Question: I was helping a friend with segmented regressions today. We were trying to fit a piecewise regression with a breakpoints to see if it fits data better than a standard linear model.
I stumbled across a problem I cannot understand. When fitting a piecewise regression with a single breakpoint with the data provided, it does indeed fit a single breakpoint.
However, when you predict from the model it gives what looks like 2 breakpoints. When plotting the model using 'plot.segmented()' this problem does not happen.
Anyone have any idea what is going on and how I can get the proper predictions (and standard errors etc)? Or what I am doing wrong in the code in general?
'''
# load packages
library(segmented)
# make data
d <- data.frame(x = c(0, 3, 13, 18, 19, 19, 26, 26, 33, 40, 49, 51, 53, 67, 70, 88
),
y = c(0, 3.56211608128595, 10.5214485148819, 3.66063708049802, 6.11000808621074,
5.51520423804034, 7.73043895812661, 7.90691392857039, 6.59626527933846,
10.4413913666936, 8.71673928545967, 9.93374157928462, 1.214860139929,
3.32428882257746, 2.65223361387063, 3.25440939462105))
# fit normal linear regression and segmented regression
lm1 <- lm(y ~ x, d)
seg_lm <- segmented(lm1, ~ x)
slope(seg_lm)
#> $x
#> Est. St.Err. t value CI(95%).l CI(95%).u
#> slope1 0.17185 0.094053 1.8271 -0.033079 0.37677000
#> slope2 -0.15753 0.071933 -2.1899 -0.314260 -0.<PHONE>
# make predictions
preds <- data.frame(x = d$x, preds = predict(seg_lm))
# plot segmented fit
plot(seg_lm, res = TRUE)
# plot predictions
lines(preds$preds ~ preds$x, col = 'red')
'''

Created on 2018-07-27 by the <URL>.
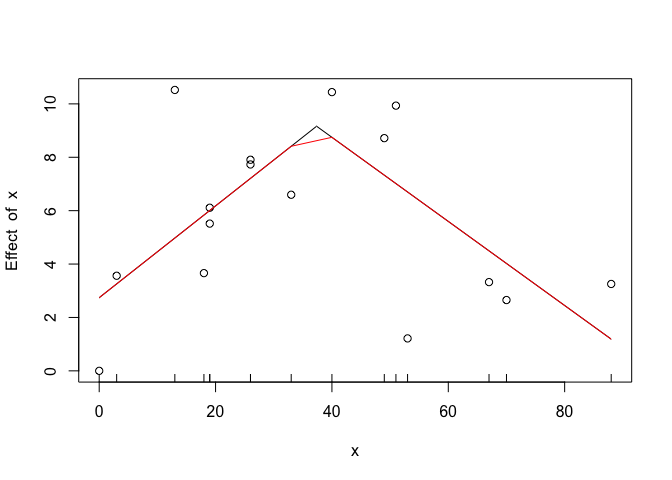
Answer: It is a pure plotting issue.
'''
#Call: segmented.lm(obj = lm1, seg.Z = ~x)
#
#Meaningful coefficients of the linear terms:
#(Intercept) x U1.x
# 2.7489 0.1712 -0.3291
#
#Estimated Break-Point(s):
#psi1.x
# 37.46
'''
The break point is estimated to be at 'x = 37.46', which is not any of the sampling locations:
'''
d$x
# [1] 0 3 13 18 19 19 26 26 33 40 49 51 53 67 70 88
'''
If you make your plot with fitted values at those sampling locations,
'''
preds <- data.frame(x = d$x, preds = predict(seg_lm))
lines(preds$preds ~ preds$x, col = 'red')
'''
You won't visually see those fitted two segments join up at the break points, as 'lines' just line up fitted values one by one. 'plot.segmented' instead would watch for the break points and make the correct plot.
---
Try the following:
'''
## the fitted model is piecewise linear between boundary points and break points
xp <- c(min(d$x), seg_lm$psi[, "Est."], max(d$x))
yp <- predict(seg_lm, newdata = data.frame(x = xp))
plot(d, col = 8, pch = 19) ## observations
lines(xp, yp) ## fitted model
points(d$x, seg_lm$fitted, pch = 19) ## fitted values
abline(v = d$x, col = 8, lty = 2) ## highlight sampling locations
'''
<URL>